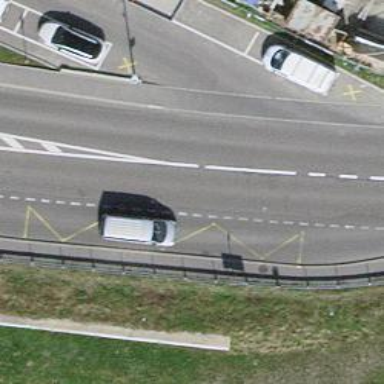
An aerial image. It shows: Bus stop with designated public transport stop position.